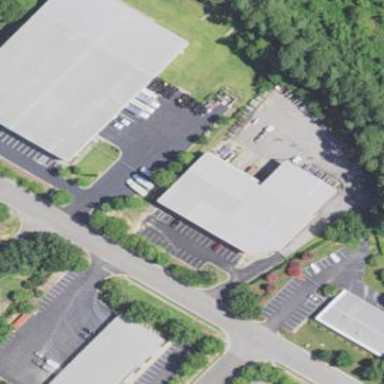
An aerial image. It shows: Commercial building.